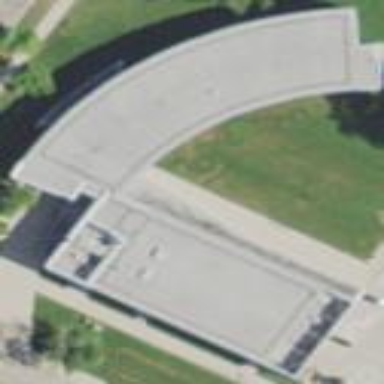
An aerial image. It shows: School building.